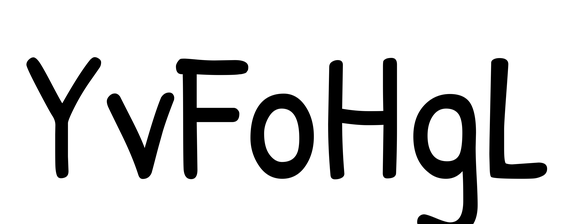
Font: PatrickHand-Regular